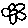
Label: flower